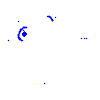
Particle: pion